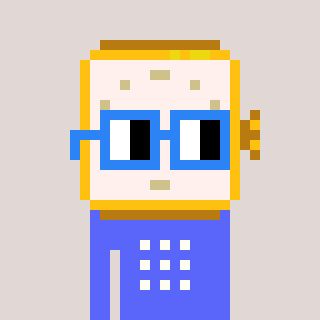
a pixel art character with square blue glasses, a watch-shaped head and a purple-colored body on a warm background